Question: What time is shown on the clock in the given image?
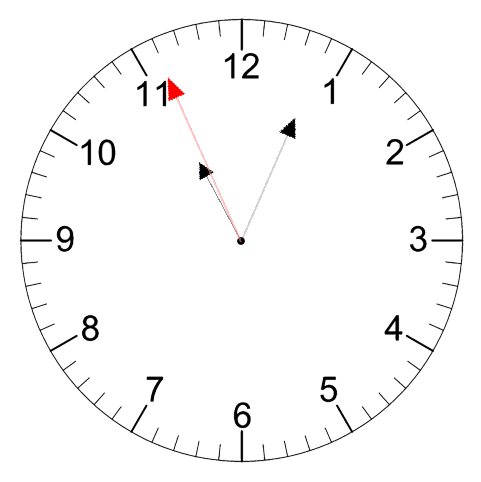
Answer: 11:03:56